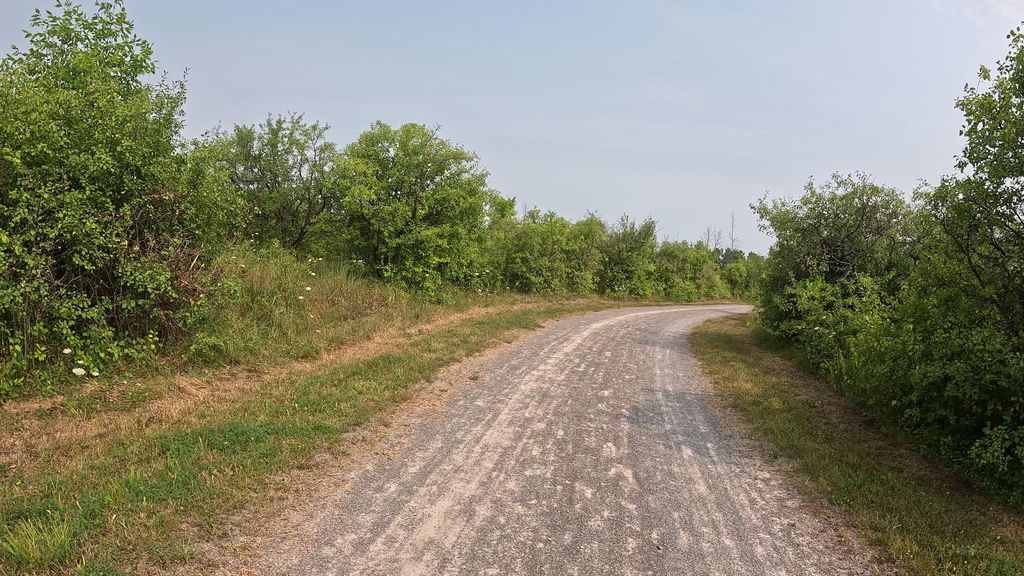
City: ottawa-gatineau